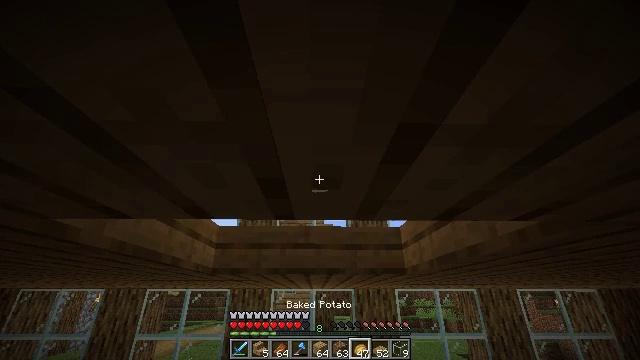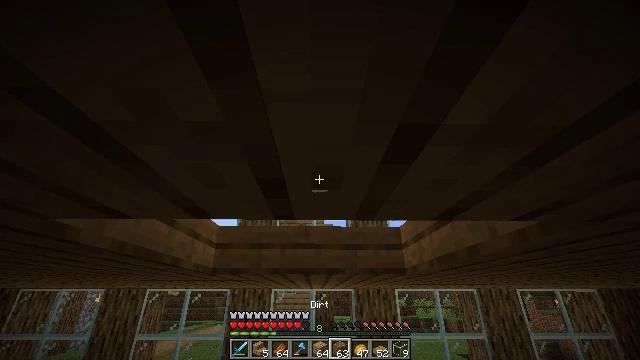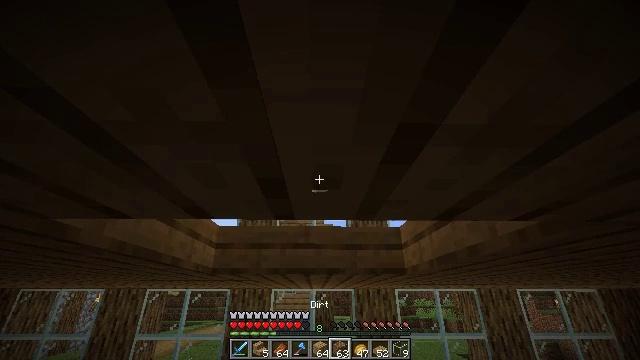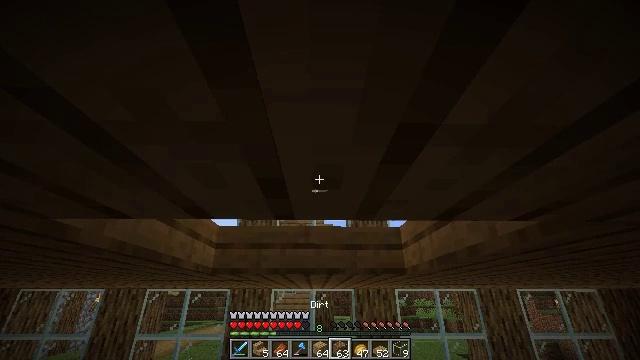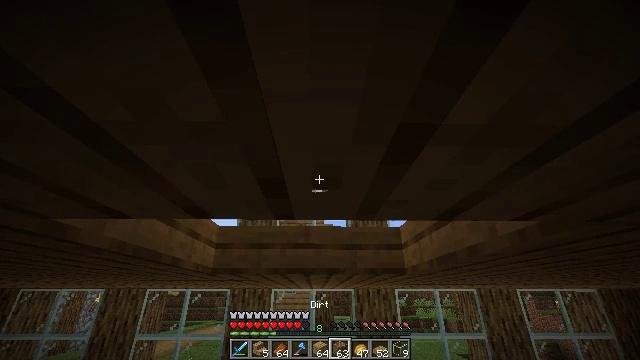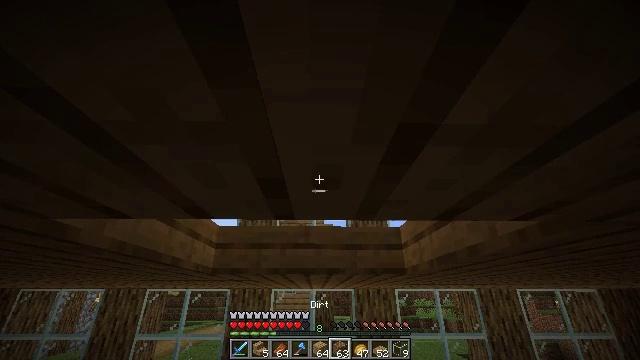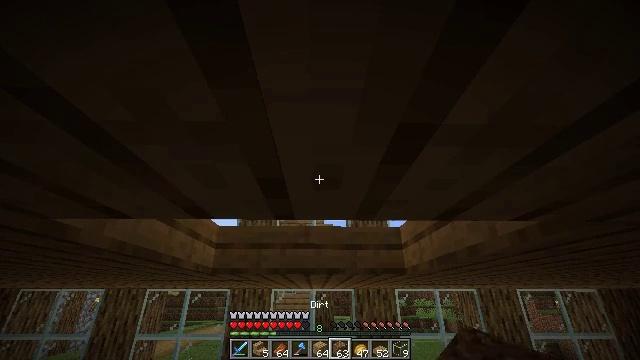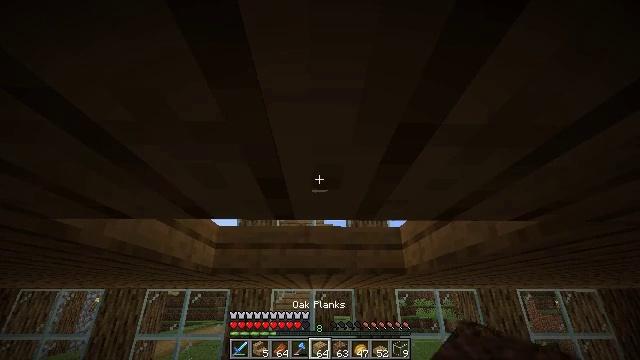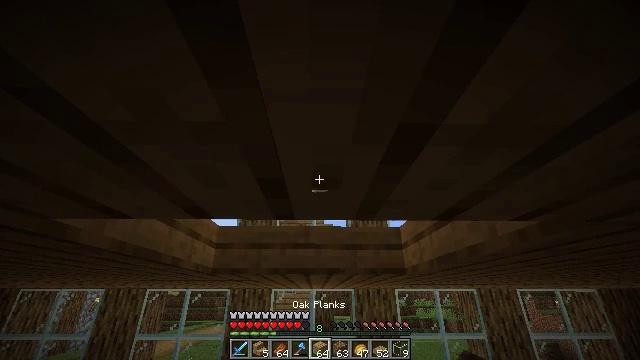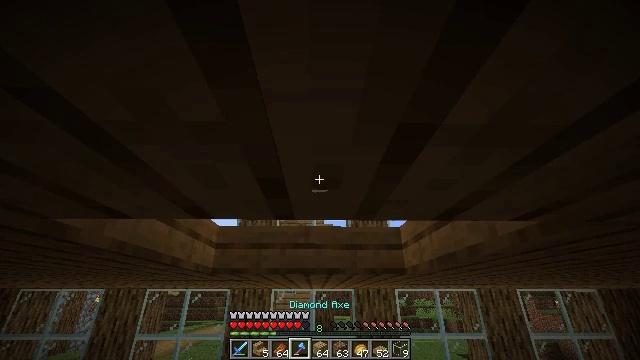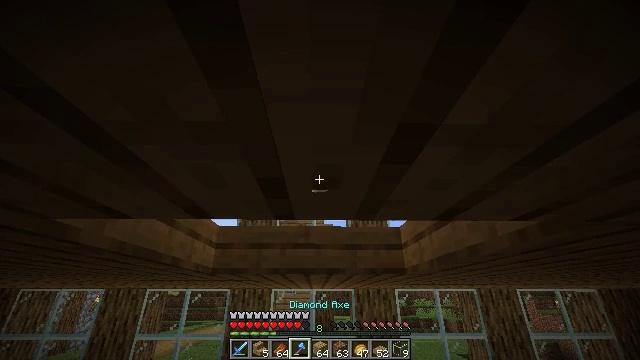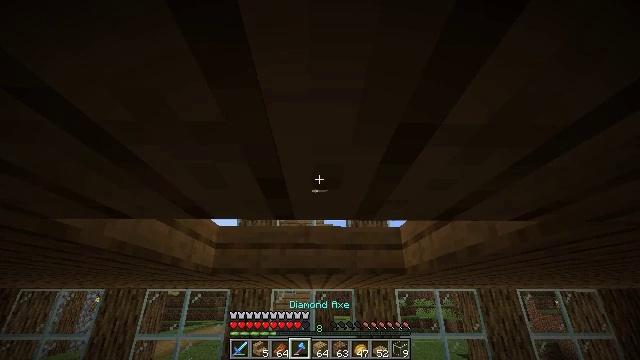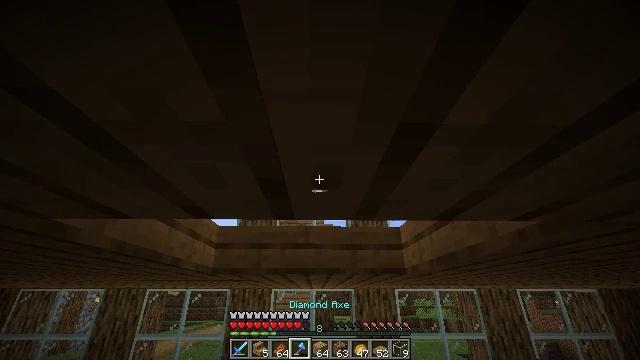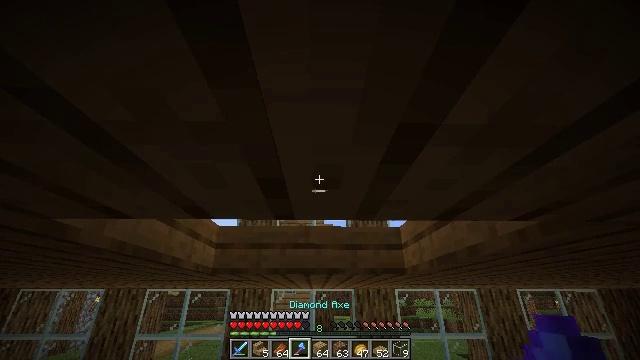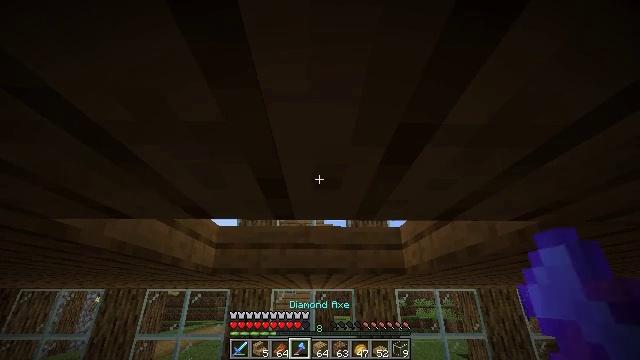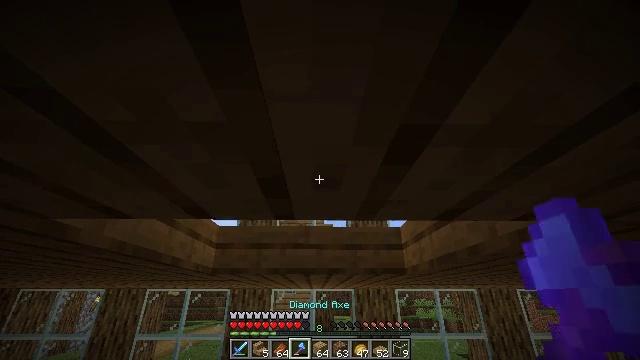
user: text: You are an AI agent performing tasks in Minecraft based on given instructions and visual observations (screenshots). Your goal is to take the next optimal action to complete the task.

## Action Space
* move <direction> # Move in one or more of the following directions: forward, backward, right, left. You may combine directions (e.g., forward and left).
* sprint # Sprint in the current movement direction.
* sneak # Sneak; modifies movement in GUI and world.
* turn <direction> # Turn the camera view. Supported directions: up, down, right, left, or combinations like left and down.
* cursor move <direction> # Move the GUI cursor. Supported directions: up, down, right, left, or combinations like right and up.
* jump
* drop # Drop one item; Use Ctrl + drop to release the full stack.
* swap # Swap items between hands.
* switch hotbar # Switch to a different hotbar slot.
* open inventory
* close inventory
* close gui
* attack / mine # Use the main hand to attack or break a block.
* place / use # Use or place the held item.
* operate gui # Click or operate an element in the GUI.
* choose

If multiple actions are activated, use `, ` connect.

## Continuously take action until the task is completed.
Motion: motion action
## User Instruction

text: Attack the oak slab to collect it.
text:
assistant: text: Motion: sneak
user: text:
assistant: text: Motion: sneak
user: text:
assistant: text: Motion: sneak
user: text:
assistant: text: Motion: sneak
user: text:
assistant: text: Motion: sneak
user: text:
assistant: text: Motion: sneak
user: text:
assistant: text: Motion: sneak
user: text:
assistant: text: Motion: sneak
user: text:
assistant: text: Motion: sneak
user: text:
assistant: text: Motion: sneak
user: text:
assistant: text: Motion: sneak
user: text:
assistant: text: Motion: sneak
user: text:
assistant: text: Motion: sneak
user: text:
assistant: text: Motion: sneak
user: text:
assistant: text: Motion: move left, sneak
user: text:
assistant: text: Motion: move left, sneak
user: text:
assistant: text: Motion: move left, sneak
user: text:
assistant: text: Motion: move left, sneak
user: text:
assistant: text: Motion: move left, sneak
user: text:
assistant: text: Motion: sneak
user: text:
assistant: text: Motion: sneak
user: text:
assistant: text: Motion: sneak
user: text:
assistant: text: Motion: sneak
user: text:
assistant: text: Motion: sneak, attack / mine
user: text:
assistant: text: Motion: sneak, attack / mine
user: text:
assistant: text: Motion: sneak, attack / mine
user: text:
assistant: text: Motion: sneak, attack / mine
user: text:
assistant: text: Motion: sneak, attack / mine
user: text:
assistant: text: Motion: sneak, turn right, attack / mine
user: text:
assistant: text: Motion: sneak, attack / mine